Interaction volume radius: 10 \u00c5
Interaction volume height: 10 \u00c5
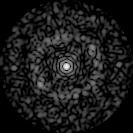
Disorder parameter: 0.8278